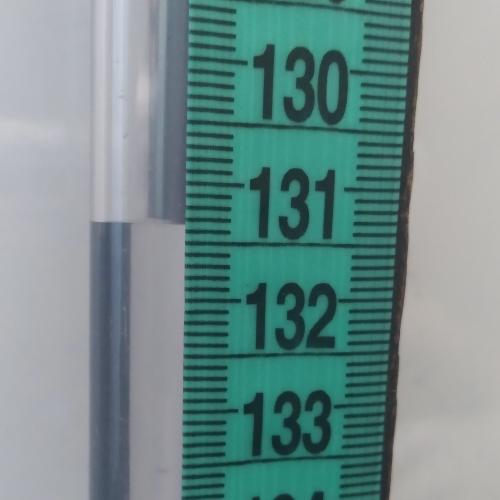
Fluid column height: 131.3 cm